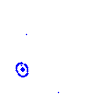
Particle: proton